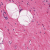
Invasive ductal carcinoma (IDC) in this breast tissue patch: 0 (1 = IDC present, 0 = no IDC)